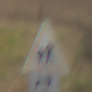
Verkehrszeichen: KinderRechts
Zusatzzeichen unten: RichtungsangabeDurchPfeile5
Umgebung: Outdoor, Nature
Tageszeit: MorningAfternoon
Wetter: Overcast
Licht: Natural
Jahreszeit: NotSpecified
Kontrast: LowContrast